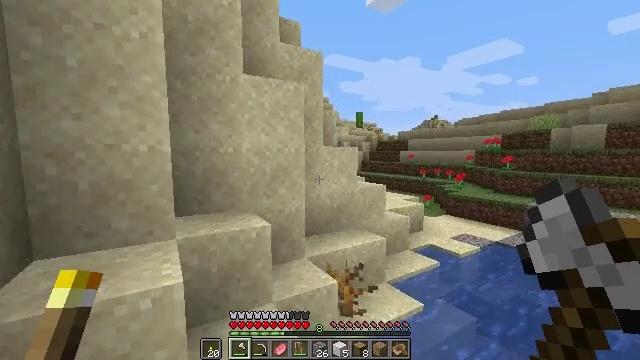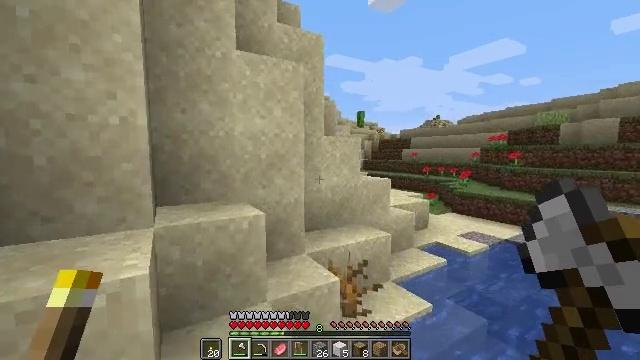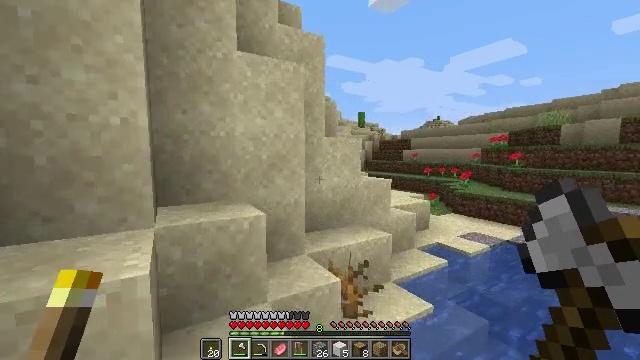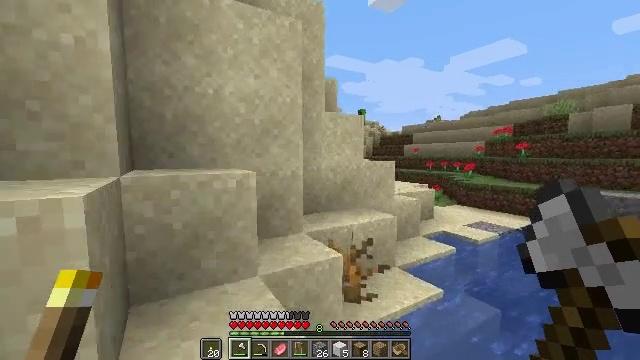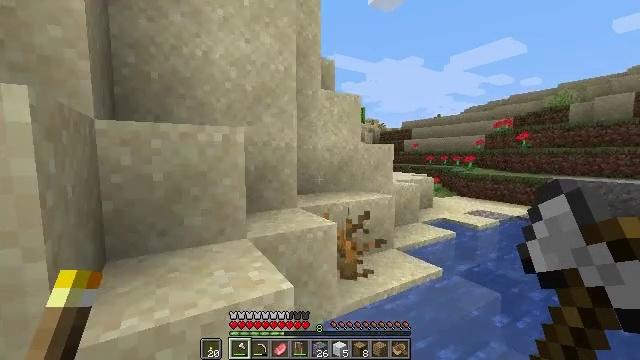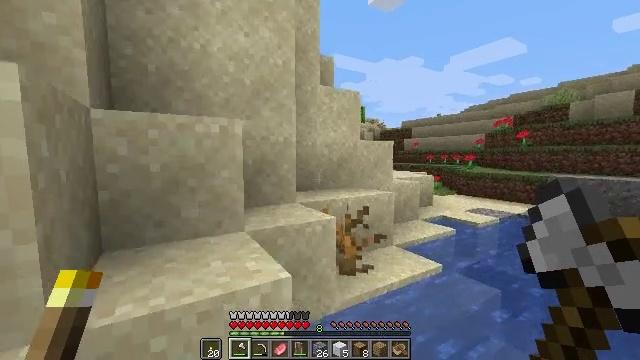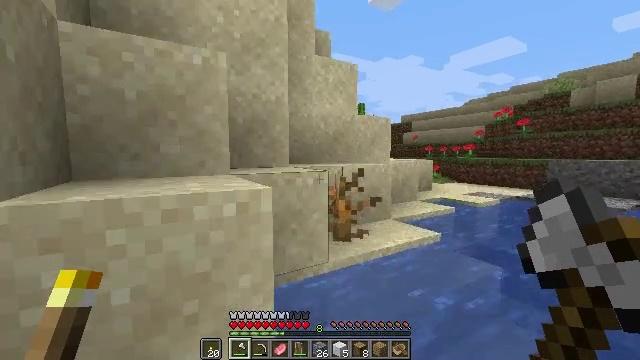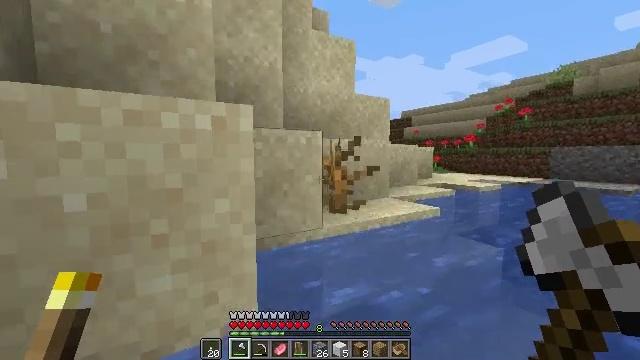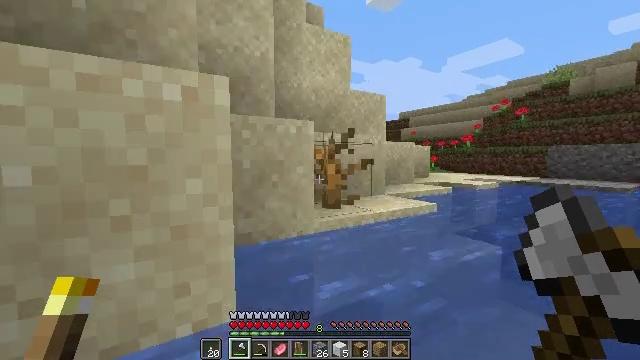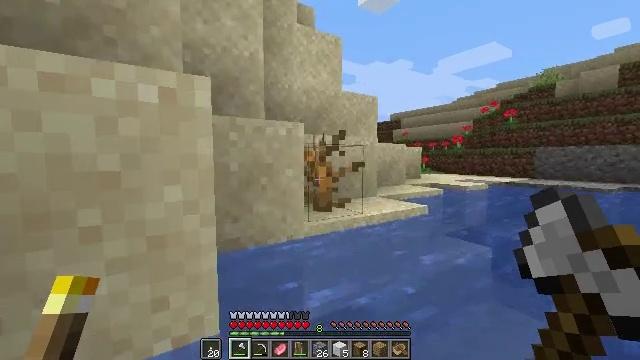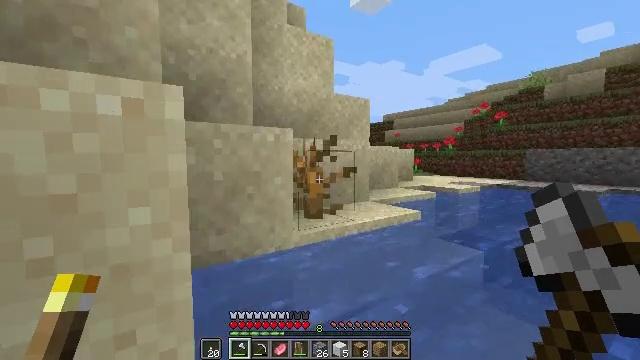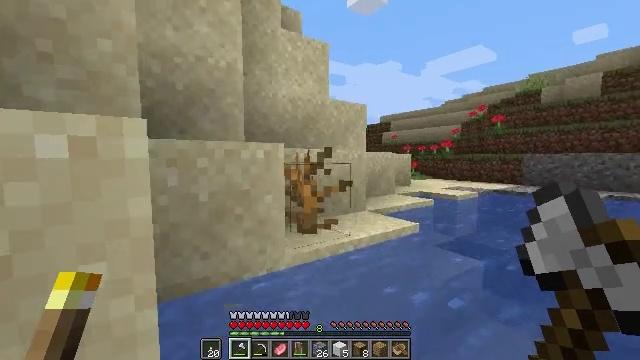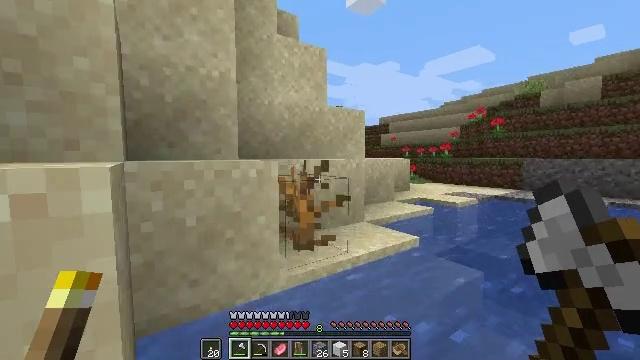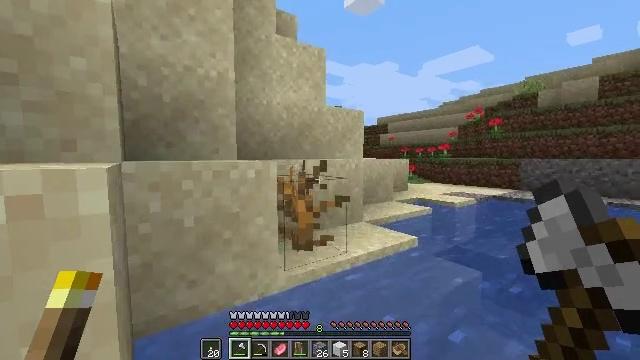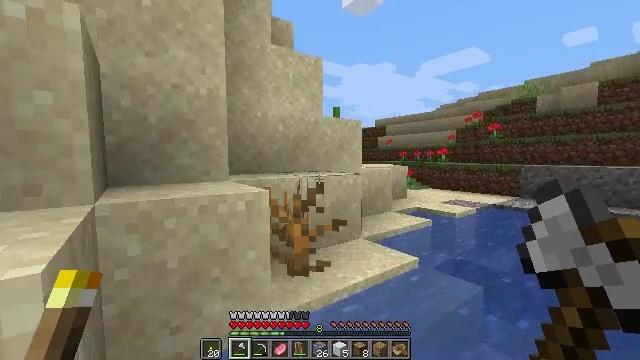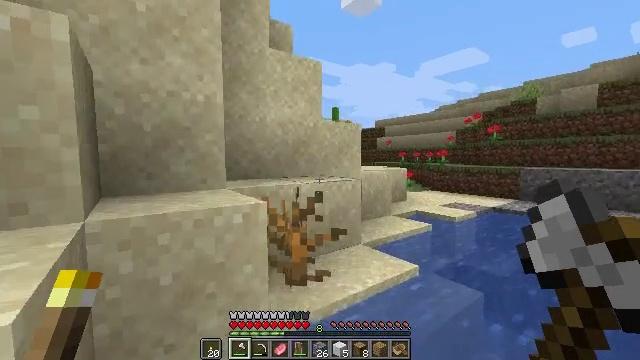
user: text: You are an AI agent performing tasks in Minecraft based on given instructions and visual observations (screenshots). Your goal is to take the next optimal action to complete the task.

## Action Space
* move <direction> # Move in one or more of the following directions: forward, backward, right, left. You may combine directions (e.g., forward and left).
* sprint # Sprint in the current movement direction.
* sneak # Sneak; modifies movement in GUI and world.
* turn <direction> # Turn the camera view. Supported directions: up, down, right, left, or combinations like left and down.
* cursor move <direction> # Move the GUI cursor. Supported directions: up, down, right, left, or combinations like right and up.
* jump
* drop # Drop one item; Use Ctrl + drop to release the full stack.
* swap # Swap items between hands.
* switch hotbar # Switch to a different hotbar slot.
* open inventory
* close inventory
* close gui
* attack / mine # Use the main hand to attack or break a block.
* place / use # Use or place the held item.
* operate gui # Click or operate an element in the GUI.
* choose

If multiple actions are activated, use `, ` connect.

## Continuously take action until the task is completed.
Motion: motion action
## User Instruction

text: Gather a dead bush.
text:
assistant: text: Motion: move forward, jump
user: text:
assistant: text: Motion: move forward, jump
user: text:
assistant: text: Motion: move forward, jump
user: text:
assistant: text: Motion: move forward, jump
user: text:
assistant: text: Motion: move forward, jump
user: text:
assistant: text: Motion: move forward, jump
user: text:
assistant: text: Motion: move forward, jump
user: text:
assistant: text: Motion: move forward, jump
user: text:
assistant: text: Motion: move forward, turn right, jump
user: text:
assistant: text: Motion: move forward, turn right, jump
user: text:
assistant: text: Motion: move forward, jump
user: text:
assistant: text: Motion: move forward, jump
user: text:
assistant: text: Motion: move forward, jump
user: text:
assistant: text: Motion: move forward, jump
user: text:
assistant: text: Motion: move forward, jump
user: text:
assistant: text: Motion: move forward, jump
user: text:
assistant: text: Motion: move forward, jump
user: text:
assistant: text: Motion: move forward, jump
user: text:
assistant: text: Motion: move forward, jump
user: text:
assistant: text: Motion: move forward, jump
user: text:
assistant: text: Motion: move forward, jump
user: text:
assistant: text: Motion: move forward, jump
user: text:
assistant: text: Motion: move forward, jump
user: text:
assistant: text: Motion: move forward, jump
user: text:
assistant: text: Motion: move forward, jump
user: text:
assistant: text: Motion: move forward, jump
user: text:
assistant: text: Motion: move forward, jump
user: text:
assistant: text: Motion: move forward, jump
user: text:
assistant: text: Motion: move forward, jump
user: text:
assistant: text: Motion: move forward, jump